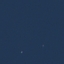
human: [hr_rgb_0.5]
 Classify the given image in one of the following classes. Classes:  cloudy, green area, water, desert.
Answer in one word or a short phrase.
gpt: water